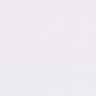
Metastatic tissue present: no